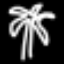
Label: palm tree